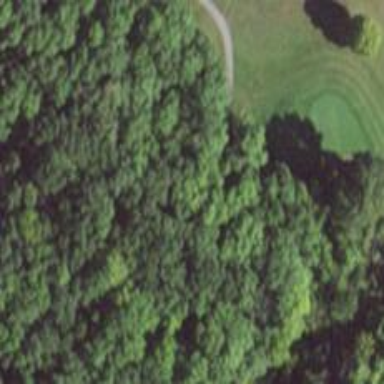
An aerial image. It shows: Pathway for golfing.